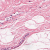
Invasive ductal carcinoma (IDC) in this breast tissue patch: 0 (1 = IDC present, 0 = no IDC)